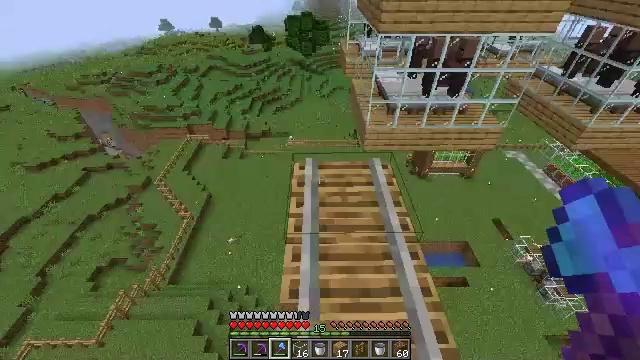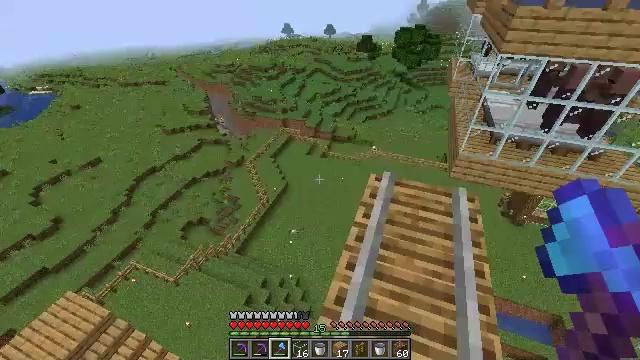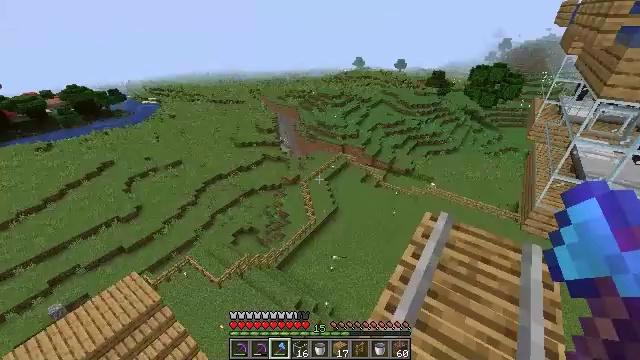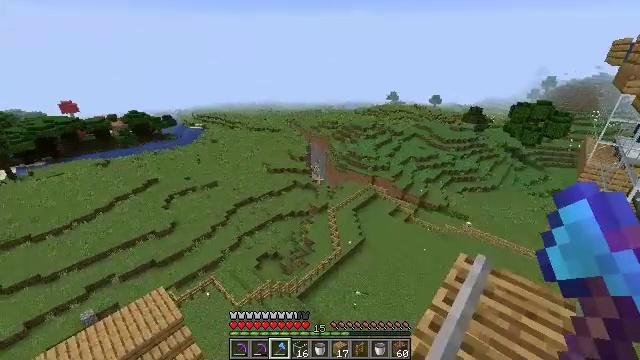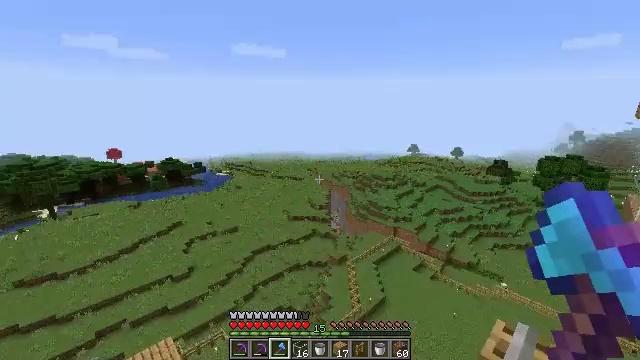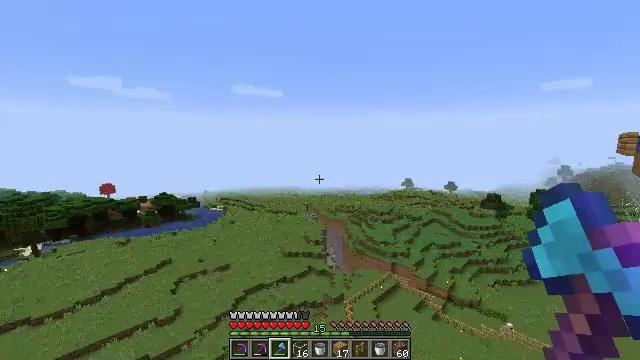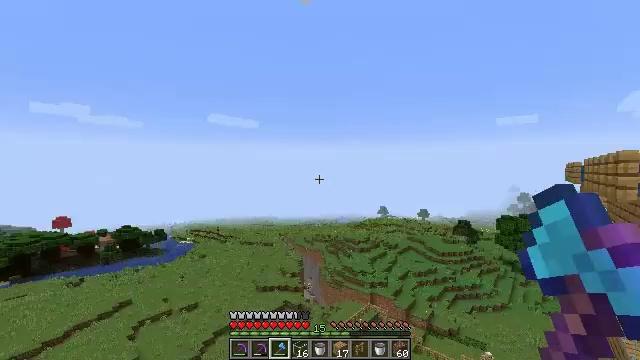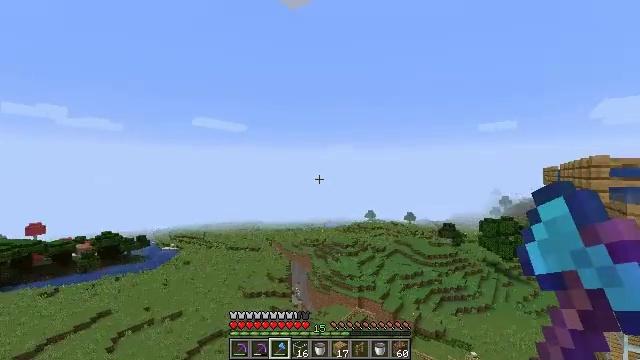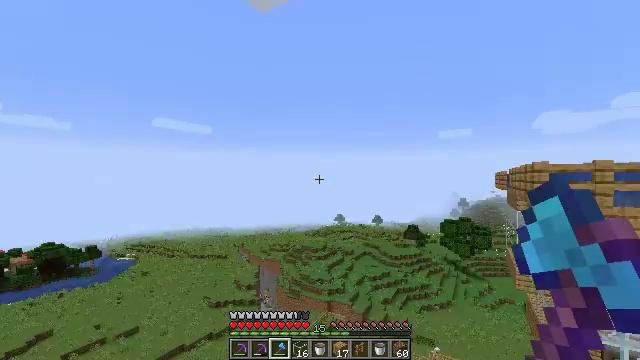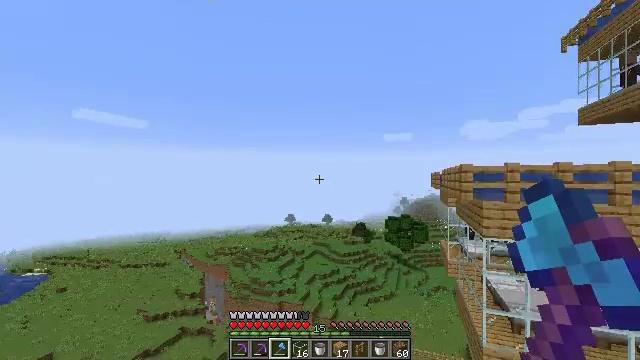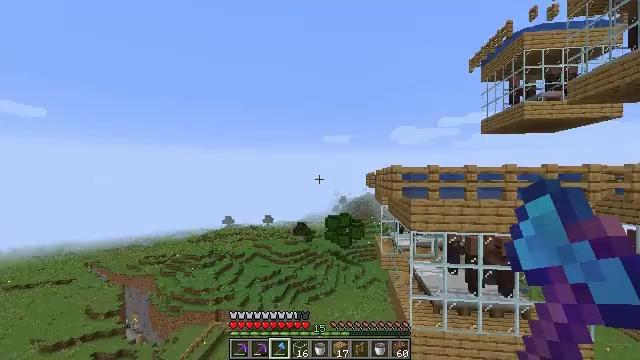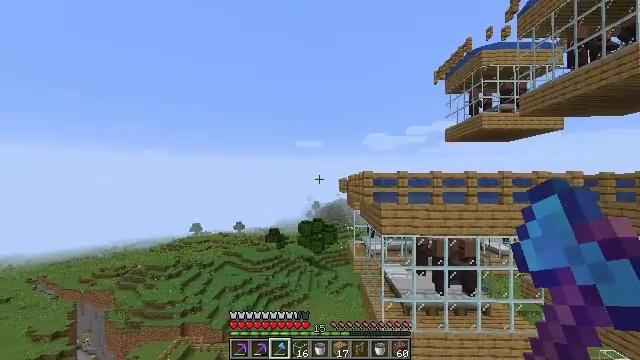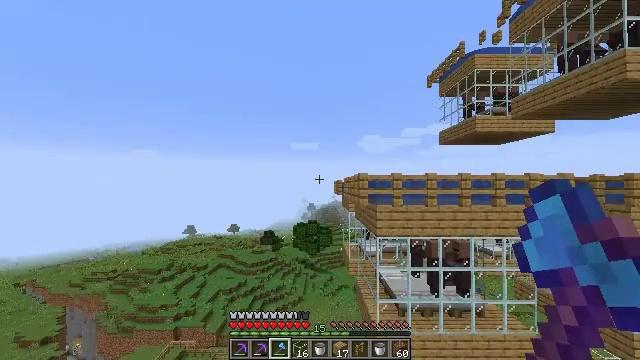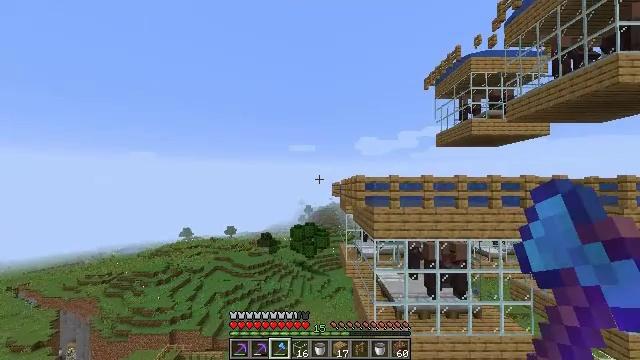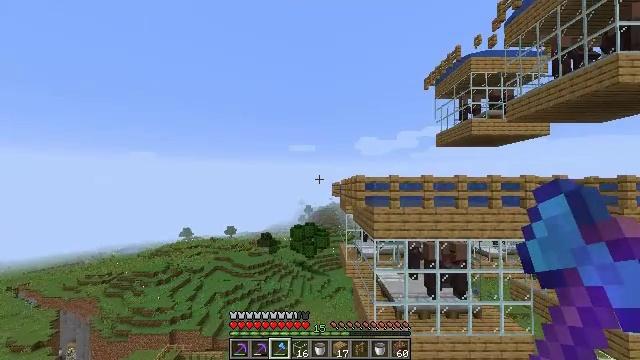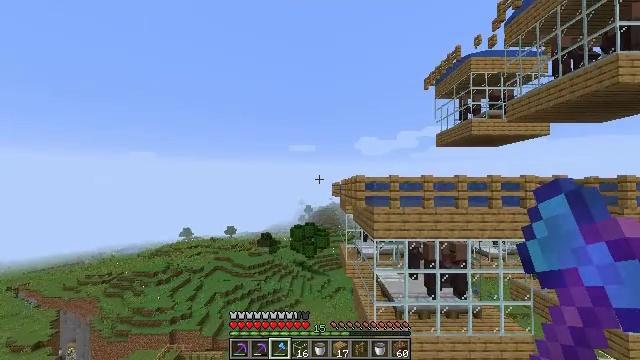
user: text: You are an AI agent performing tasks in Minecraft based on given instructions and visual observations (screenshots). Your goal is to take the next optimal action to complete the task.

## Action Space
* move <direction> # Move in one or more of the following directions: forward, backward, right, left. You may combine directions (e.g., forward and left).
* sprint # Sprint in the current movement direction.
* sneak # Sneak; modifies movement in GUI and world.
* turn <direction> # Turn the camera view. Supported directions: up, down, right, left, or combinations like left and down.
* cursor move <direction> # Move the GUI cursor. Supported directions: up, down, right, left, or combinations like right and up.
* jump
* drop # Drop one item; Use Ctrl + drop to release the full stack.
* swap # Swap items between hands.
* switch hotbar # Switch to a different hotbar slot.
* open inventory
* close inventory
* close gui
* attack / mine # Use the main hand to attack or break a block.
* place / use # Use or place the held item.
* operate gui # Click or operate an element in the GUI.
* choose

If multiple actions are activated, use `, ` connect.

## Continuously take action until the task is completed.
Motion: motion action
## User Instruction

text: Break the rail off the ground.
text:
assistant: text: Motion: turn left and up
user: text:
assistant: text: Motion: turn left and up
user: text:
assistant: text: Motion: turn left and up
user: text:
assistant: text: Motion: turn left and up
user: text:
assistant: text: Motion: turn right and up
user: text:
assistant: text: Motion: turn right and up
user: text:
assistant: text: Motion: turn right
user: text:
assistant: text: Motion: turn right
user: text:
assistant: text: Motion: turn right
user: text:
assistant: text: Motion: turn right
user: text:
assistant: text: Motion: turn right and up
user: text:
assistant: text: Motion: turn right
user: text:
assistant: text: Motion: no_op
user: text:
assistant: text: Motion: no_op
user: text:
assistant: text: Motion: no_op
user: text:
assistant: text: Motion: no_op
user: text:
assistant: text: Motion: turn right and down
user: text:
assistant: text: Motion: turn right and down
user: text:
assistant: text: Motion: turn right and down
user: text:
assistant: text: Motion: turn right and down
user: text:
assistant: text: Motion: no_op
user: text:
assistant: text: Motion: no_op
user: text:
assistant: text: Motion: no_op
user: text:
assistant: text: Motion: no_op
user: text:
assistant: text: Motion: no_op
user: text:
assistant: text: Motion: no_op
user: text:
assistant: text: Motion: turn down
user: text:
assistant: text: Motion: turn down
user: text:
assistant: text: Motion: turn down
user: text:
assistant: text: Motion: turn down